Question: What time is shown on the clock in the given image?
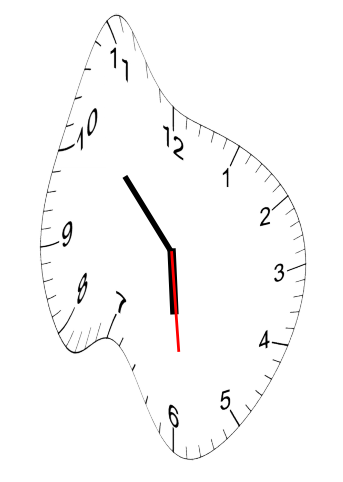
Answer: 05:52:29